Question: I am working on Symfony2 project and have used bootstrap 3.0.2. I have used jquery validation 1.9.0 plugin for login validation.
I want to do somethi like this<URL>
is worked in core php but in symfony it doesn't work.
Here is my code
'''
<script src="{{asset('bundles/Loginbundle/js/script.js')}}"></script>
<script src="{{asset('bundles/Loginbundle/js/jquery-1.7.1.min.js')}}"></script>
<script src="{{asset('bundles/Loginbundle/js/jquery.validate.min.js')}}"></script>
<link href="{{asset('bundles/Loginbundle/css/bootstrap.css')}}" rel="stylesheet">
<form id="contact-form" class="form-horizontal" action="{{ path('login_login_homepage')}}" method="POST">
<div class="form-group">
<label class="control-label" for="user">Username:</label>
<div class="input-group">
<span class="input-group-addon">@</span>
<input type="text" class="form-control" name='user' placeholder='Username' />
</div>
</div>
<div class="form-group">
<label class="control-label" for="pass">Password:</label>
<div class="input-group">
<span class="input-group-addon"></span>
<input class="form-control" type='password' name='pass' placeholder='Password'/>
</div>
</div>
<div class="checkbox">
<label>
<input type="checkbox" name="remember">
Remember Me
</label>
</div>
<!--<input type="checkbox" name="remember" value="Remember-Me"><p style="display:inline;"> &nbsp;Remember Me</p>
-->
<button class="btn btn-primary" type="submit" >SignIn</button>
<a href="{{path('login_login_signup')}}">Sign Up</a>
<br><br><br>
</form>
'''
'''
$('form').validate({
rules: {
user: {
minlength: 5,
maxlength: 15,
required: true
},
email: {
required: true
},
pass: {
minlength: 5,
maxlength: 15,
required: true
}
},
highlight: function(element) {
$(element).closest('.form-group').addClass('has-error');
$(element).closest('.form-group').removeClass('has-success');
},
unhighlight: function(element) {
$(element).closest('.form-group').removeClass('has-error');
$(element).closest('.form-group').addClass('has-success');
},
errorElement: 'span',
errorClass: 'help-block',
errorPlacement: function(error, element) {
if (element.parent('.input-group').length) {
error.insertAfter(element.parent());
} else {
error.insertAfter(element);
}
}
});
'''
I have tried to debig using firebug and it shows error as below

But, still not working.Please help me out.
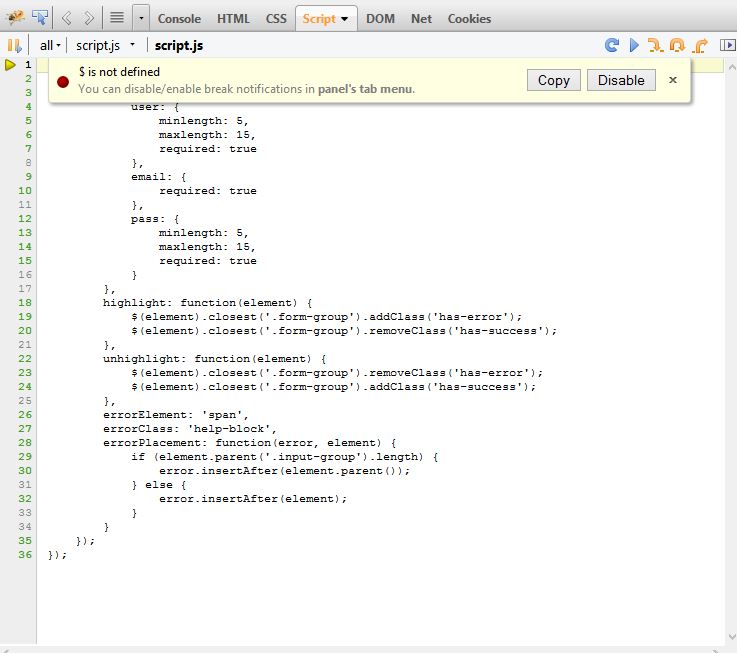
Answer: Maybe script runs before page load. Try this in
'''
$(document).ready(function() {
$('form').validate({
rules: {
user: {
minlength: 5,
maxlength: 15,
required: true
},
email: {
required: true
},
pass: {
minlength: 5,
maxlength: 15,
required: true
}
},
highlight: function(element) {
$(element).closest('.form-group').addClass('has-error');
$(element).closest('.form-group').removeClass('has-success');
},
unhighlight: function(element) {
$(element).closest('.form-group').removeClass('has-error');
$(element).closest('.form-group').addClass('has-success');
},
errorElement: 'span',
errorClass: 'help-block',
errorPlacement: function(error, element) {
if (element.parent('.input-group').length) {
error.insertAfter(element.parent());
} else {
error.insertAfter(element);
}
}
});
});
'''